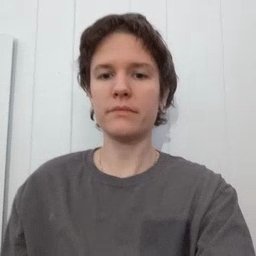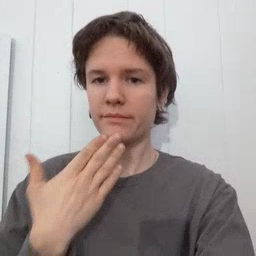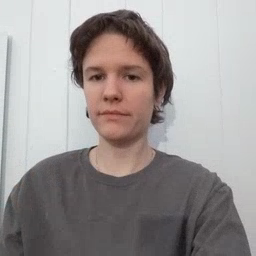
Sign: thankyou